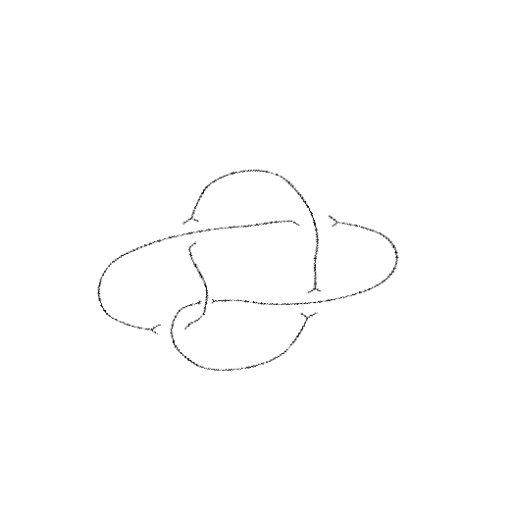
Crossing number: 5